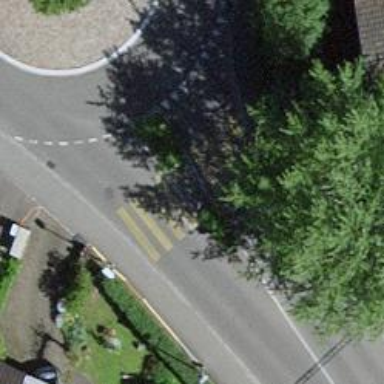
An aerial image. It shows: Uncontrolled zebra crossing on the road.